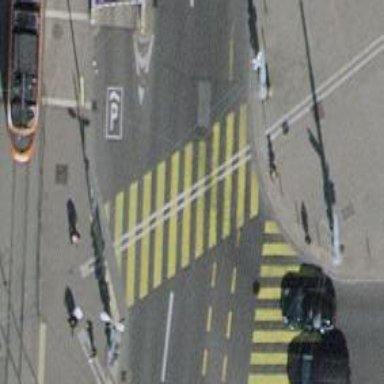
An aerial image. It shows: Road crossing with traffic signals.